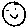
Label: smiley face